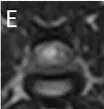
Magnetic resonance images of reported case. Transverse plane are T2-weighted images. (E,G,I) The level of L3-4 intervertebral disc (green line).
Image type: radiology (mri)